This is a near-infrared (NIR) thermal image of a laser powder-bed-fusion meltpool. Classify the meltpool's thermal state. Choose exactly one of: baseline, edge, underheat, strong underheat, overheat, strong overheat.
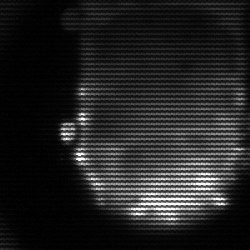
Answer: baseline